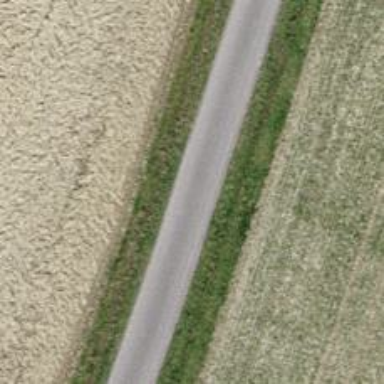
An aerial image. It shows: Unclassified road with asphalt surface.